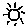
Label: sun